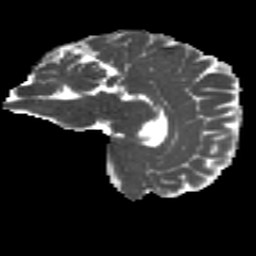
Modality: MD
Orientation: sagittal
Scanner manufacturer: siemens
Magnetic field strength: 3 T
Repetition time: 4.16 s
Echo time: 0.0806 s